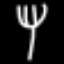
Label: fork